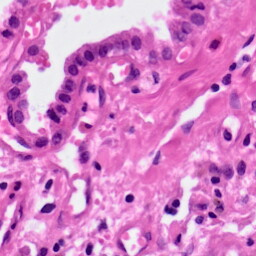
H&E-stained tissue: Lung